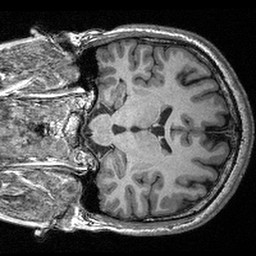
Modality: T1w
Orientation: coronal
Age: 20
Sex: male
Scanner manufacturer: siemens
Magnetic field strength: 3 T
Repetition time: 2.53 s
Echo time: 0.00309 s